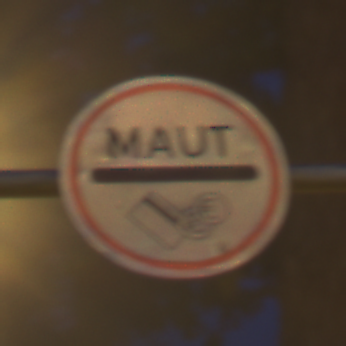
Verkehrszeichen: MautflichtigeStrecke
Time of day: Night
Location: Outdoor (Urban)
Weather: Clear
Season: NotSpecified
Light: Artificial